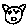
Label: cat